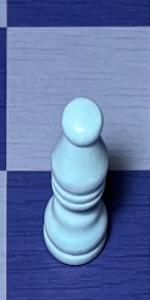
Label: Bishop_White